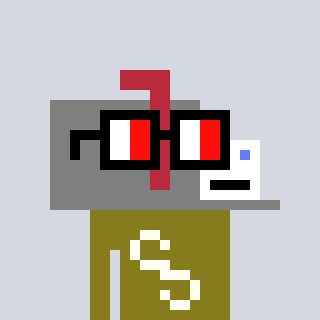
a pixel art character with square glasses with black frames and red eyes, a mailbox-shaped head and a gunk-colored body on a cool background